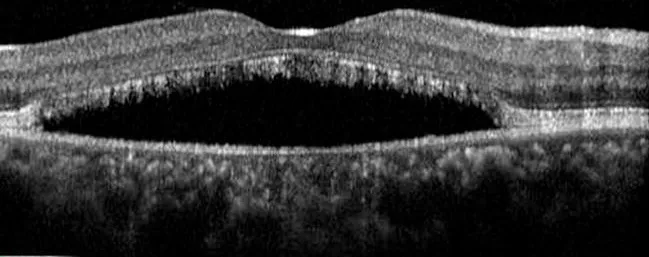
Optical coherence tomography. Of the proband (II-7) in the "pseudohypopyon" stage. The yellowish vitelliform material displaced inferiorly and a thin ring of lipofuscin accumulation is seen as a hyperautofluorescent margin of the neurosensorial retinal detachment. The central area is hypoautofluorescent and hyperfluorescent due to pigment epithelial atrophy (window defect).
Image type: ophthalmic_imaging (oct)